Question: Following is the code which gives a stacked bar chart with Timeline values from 0-300. But I want it to be from 1-24.
R code:
'''
library(ggplot2)
dataFrame <- data.frame(sr=c(1:72),
hours=c(1:24),
mode=factor(c(""),levels = c("SecureMessaging","WebLogs","IVR")),
status=factor(c("Inactive"),levels = c("Active","Inactive")))
dataFrame$mode[1:24] <- "SecureMessaging"
dataFrame$mode[25:48] <- "WebLogs"
dataFrame$mode[49:72] <- "IVR"
dataFrame$status[2] <- "Active"
dataFrame$status[7] <- "Active"
dataFrame$status[24] <- "Active"
dataFrame$status[2+24] <- "Active"
dataFrame$status[12+24] <- "Active"
dataFrame$status[15+24] <- "Active"
dataFrame$status[3+48] <- "Active"
dataFrame$status[5+48] <- "Active"
dataFrame <- na.omit(dataFrame)
plot <- ggplot(data=dataFrame, aes(x=mode, y=hours, fill=status)) + geom_bar(stat="identity")
plot <- plot+coord_flip()
plot <- plot+ggtitle("Data Analytics")
plot <- plot+xlab("Mode")
plot <- plot+ylab("Time Line")
print(plot)
'''

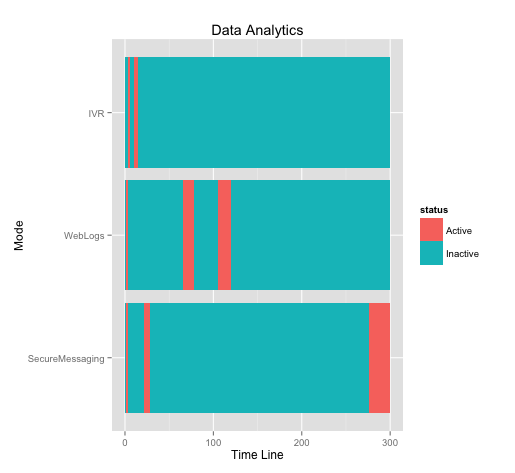
Answer: Technically not a direct answer as I'm suggesting an alternate implementation using 'geom_tile':
'''
gg <- ggplot(data=dataFrame, aes(y=mode, x=factor(hours)))
gg <- gg + geom_tile(aes(fill=status))
gg <- gg + coord_equal()
gg <- gg + labs(x="Mode", y="Time Line", title="Data Analytics")
gg <- gg + theme_bw()
gg <- gg + theme(panel.grid=element_blank())
gg <- gg + theme(panel.border=element_blank())
gg <- gg + theme(legend.position="bottom")
gg
'''